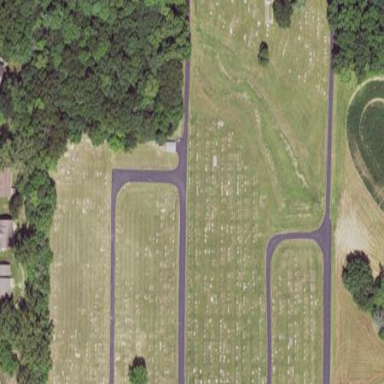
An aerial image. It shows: Cemetery.